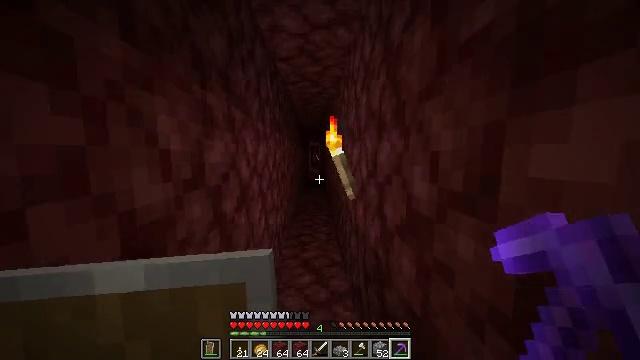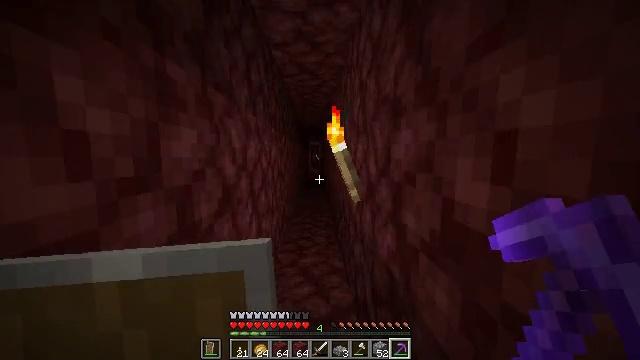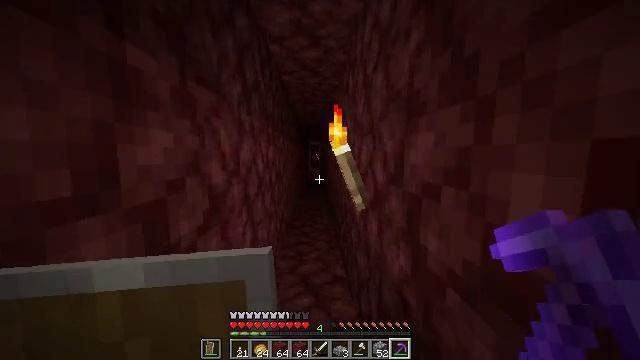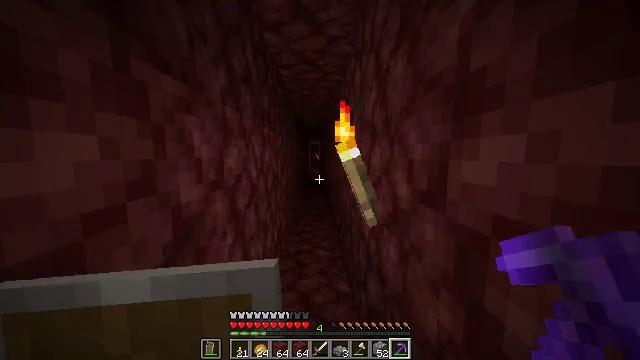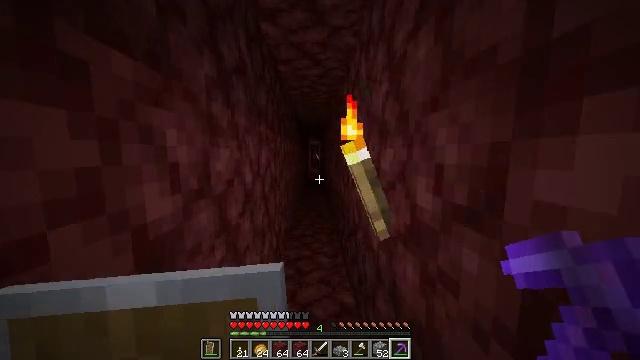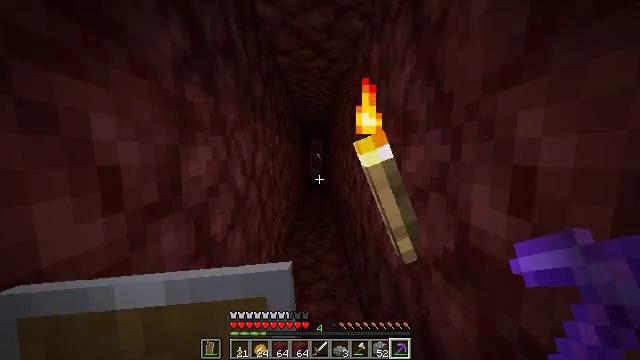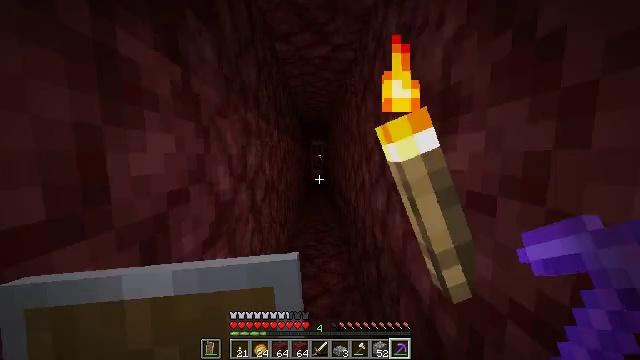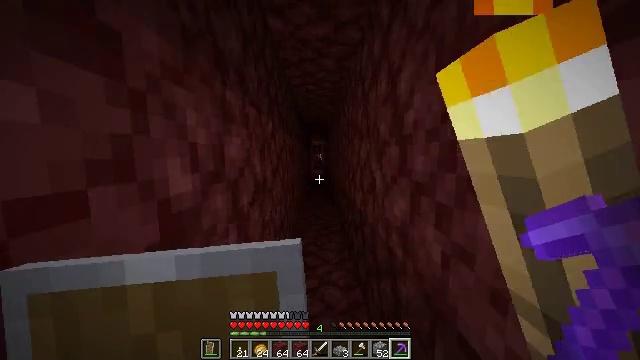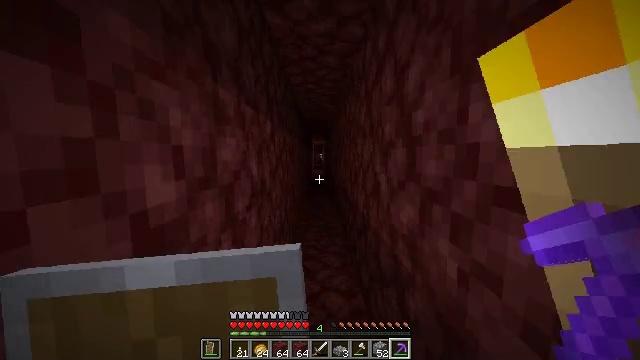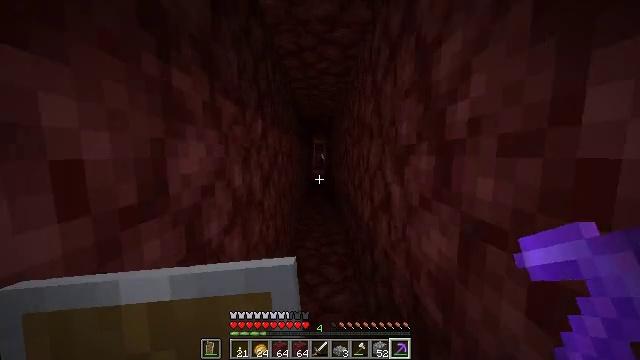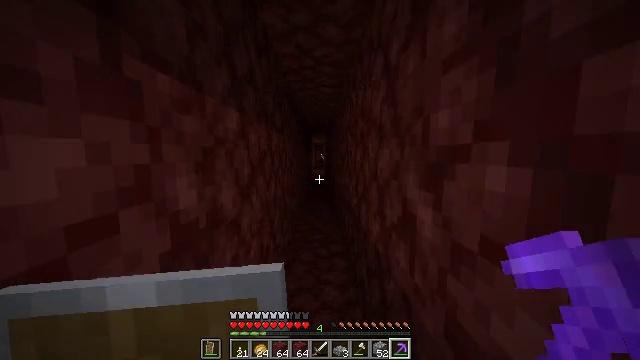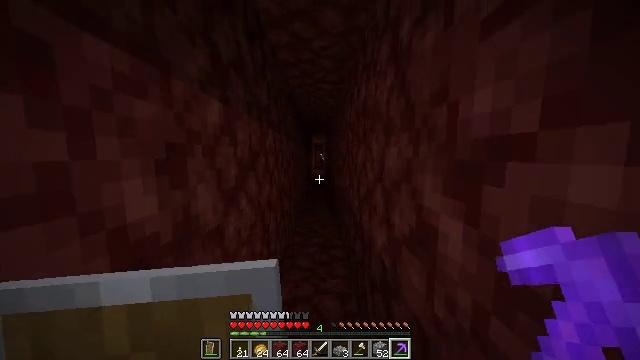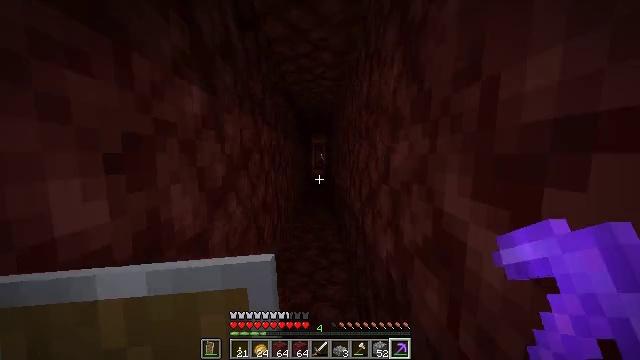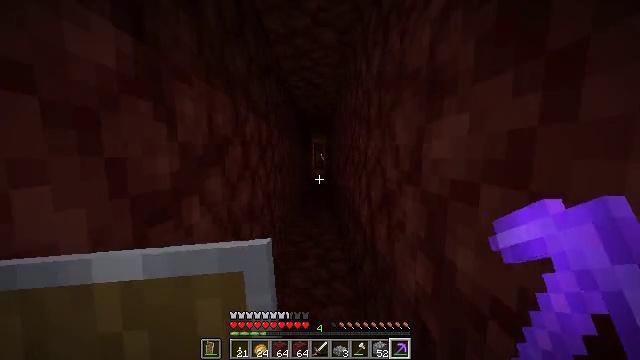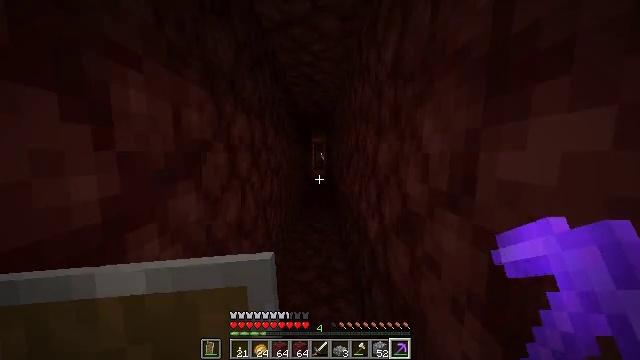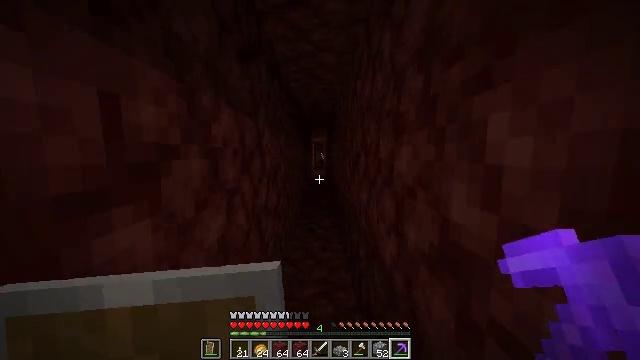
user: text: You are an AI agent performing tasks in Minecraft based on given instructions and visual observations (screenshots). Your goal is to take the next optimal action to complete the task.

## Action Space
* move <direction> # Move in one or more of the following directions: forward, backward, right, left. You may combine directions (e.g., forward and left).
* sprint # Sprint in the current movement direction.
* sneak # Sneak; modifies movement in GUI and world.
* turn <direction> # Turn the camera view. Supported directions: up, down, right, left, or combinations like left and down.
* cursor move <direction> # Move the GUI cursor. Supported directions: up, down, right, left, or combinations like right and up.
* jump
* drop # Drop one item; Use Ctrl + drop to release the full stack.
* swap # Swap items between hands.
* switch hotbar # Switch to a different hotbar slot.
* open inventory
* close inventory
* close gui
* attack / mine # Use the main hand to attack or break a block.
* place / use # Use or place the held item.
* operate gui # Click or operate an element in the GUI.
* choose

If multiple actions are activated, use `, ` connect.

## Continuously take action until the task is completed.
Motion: motion action
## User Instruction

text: craft item air
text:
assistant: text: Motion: move forward
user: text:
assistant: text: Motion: move forward
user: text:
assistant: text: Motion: move forward
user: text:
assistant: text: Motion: move forward
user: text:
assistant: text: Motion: move forward
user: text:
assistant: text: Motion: move forward
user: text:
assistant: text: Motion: move forward
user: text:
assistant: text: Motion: move forward
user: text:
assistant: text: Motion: move forward
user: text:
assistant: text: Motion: move forward
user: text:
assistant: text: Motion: move forward
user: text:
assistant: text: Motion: move forward
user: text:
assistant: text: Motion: move forward
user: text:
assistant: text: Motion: move forward
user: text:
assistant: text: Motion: move forward
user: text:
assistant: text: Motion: move forward
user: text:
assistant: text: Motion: move forward
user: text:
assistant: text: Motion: move forward
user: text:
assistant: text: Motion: move forward
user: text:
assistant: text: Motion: move forward
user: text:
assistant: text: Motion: move forward
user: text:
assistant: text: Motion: move forward
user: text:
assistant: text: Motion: move forward
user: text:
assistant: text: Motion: move forward
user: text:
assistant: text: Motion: move forward
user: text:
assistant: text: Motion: move forward
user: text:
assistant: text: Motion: move forward
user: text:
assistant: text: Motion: move forward
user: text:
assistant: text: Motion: move forward
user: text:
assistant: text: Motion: move forward